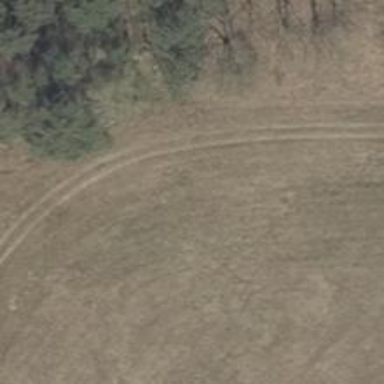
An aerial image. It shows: Sandy track road with grade 4 track type.